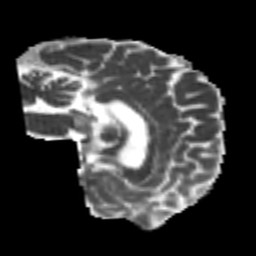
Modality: MD
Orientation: sagittal
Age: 26
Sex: male
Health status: healthy
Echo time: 0.074 s